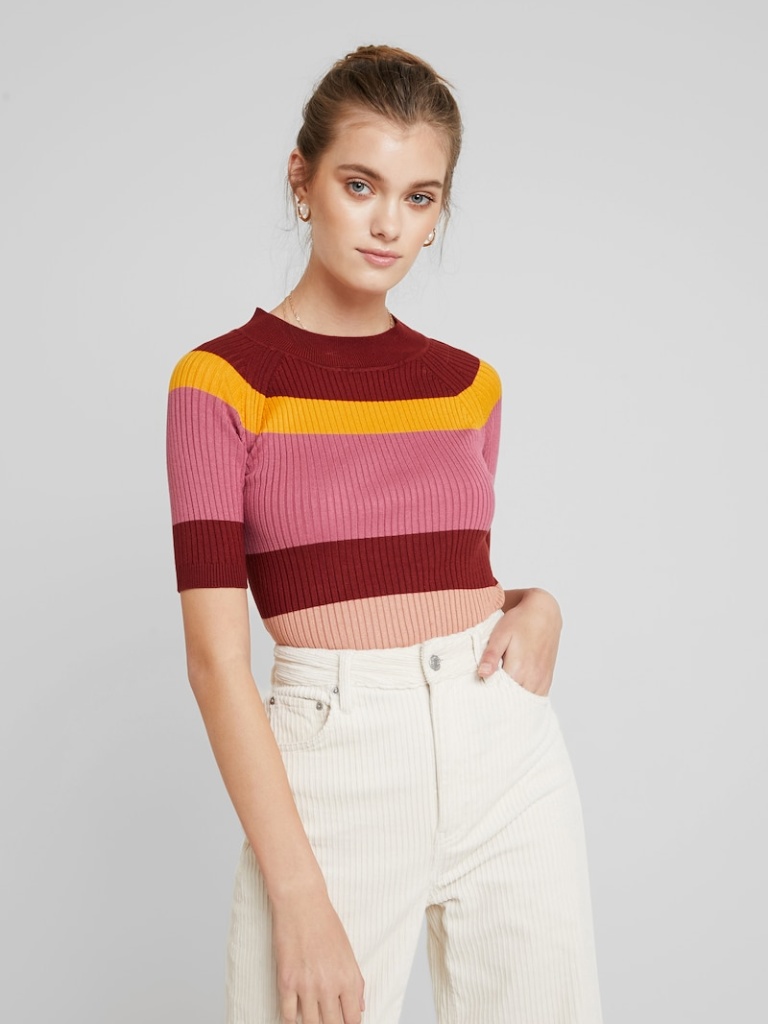
knit tight short sleeve waist length Fully Tucked in crew sweater